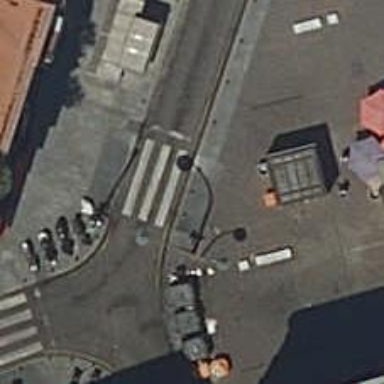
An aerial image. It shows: Bollard barrier.